Question: I am new to this technology.
I am getting following warning while uploading application from Application Loaded.
Warning says ""
Please help me solve this warning.
Thanks in advance!
EDIT
Image :-

EDIT :-
Will my application get approve?
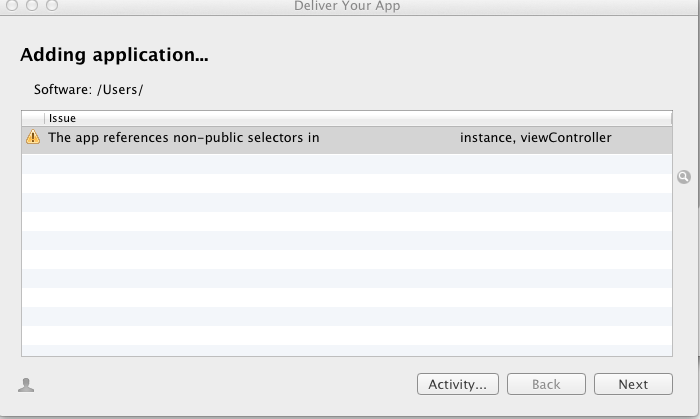
Answer: Use <URL>. It analyzes your .app file for private API method usage.
It will catch methods that have been named the same as a private API method, even if it has it's own implementation. Also, it'll catch @selectors inside methods (just like the official iOS automated checker).
App Scanner doesn't catch the case when performSelector: is called with a selector that is a private method. However, Apple's tools do catch that case.
Another Alternative <URL>, though I haven't used it. Give it a try.
Check out this Q&A, if you haven't. <URL>. Looks Helpful.